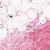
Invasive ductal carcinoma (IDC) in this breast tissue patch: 0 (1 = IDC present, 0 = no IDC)